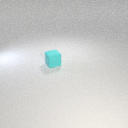
small cyan rubber cube